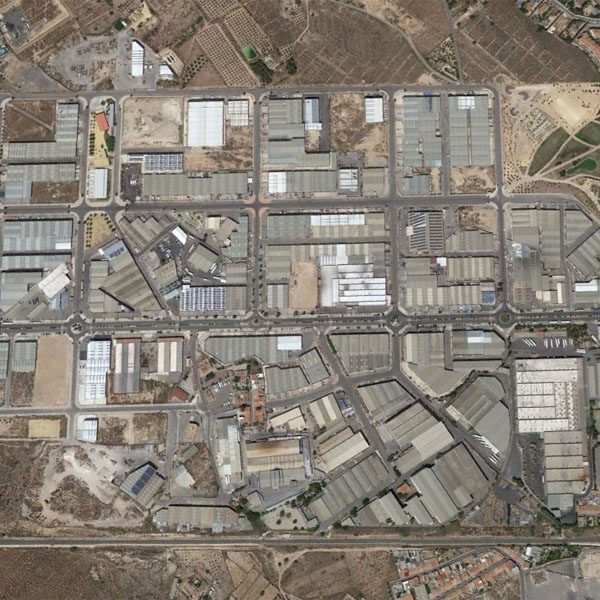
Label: Industrial